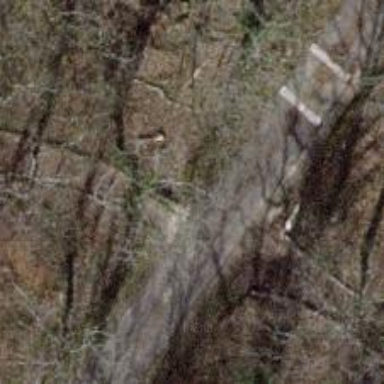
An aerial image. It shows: Path on unpaved surface with bridge.